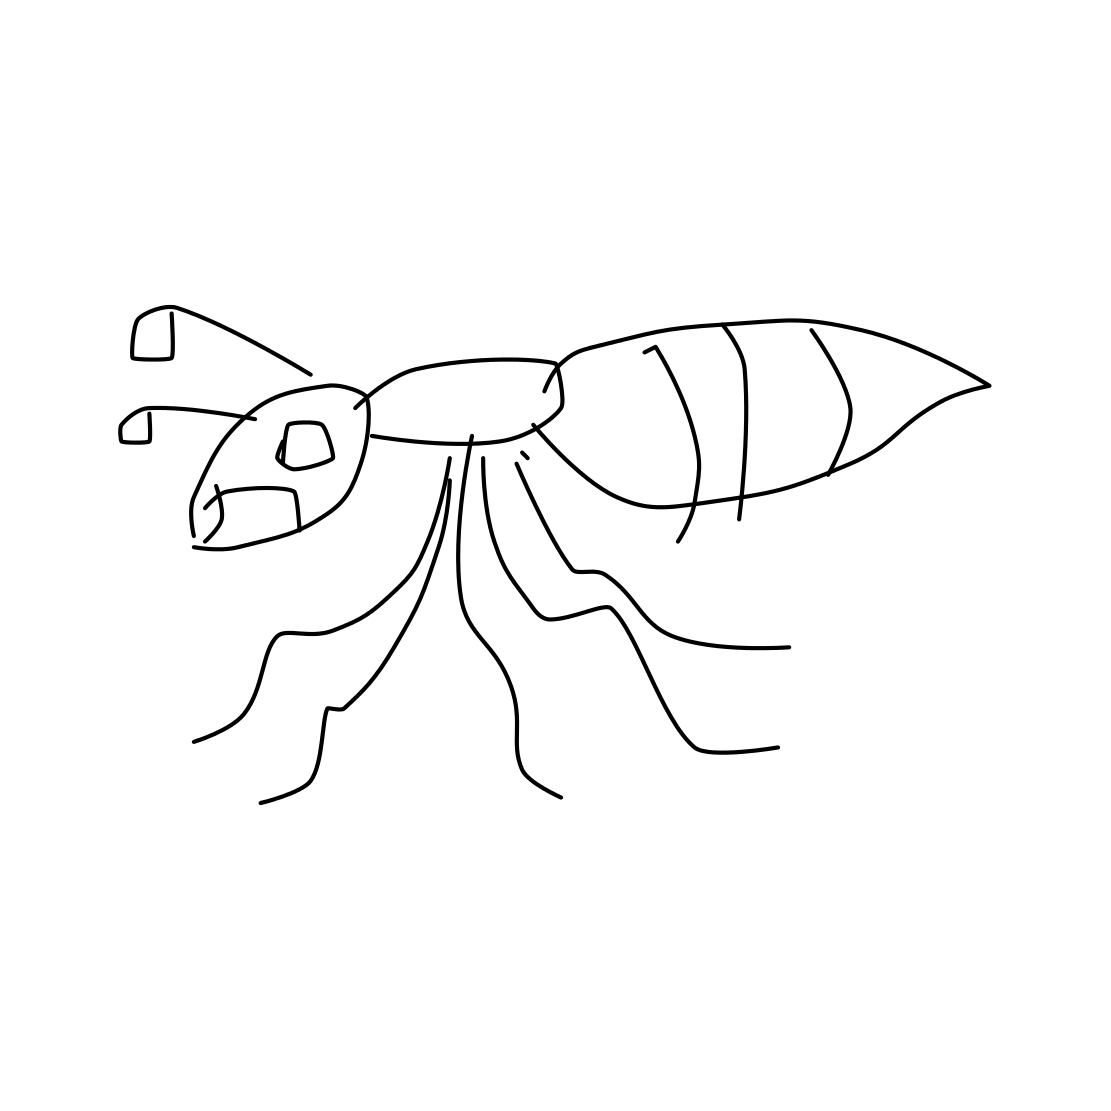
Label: ant